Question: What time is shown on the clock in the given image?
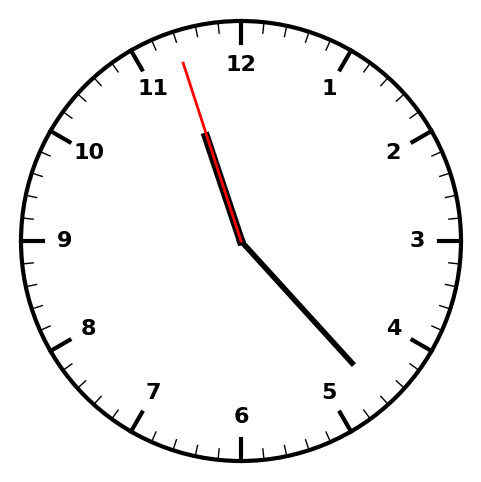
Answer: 11:22:57